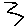
Label: zigzag